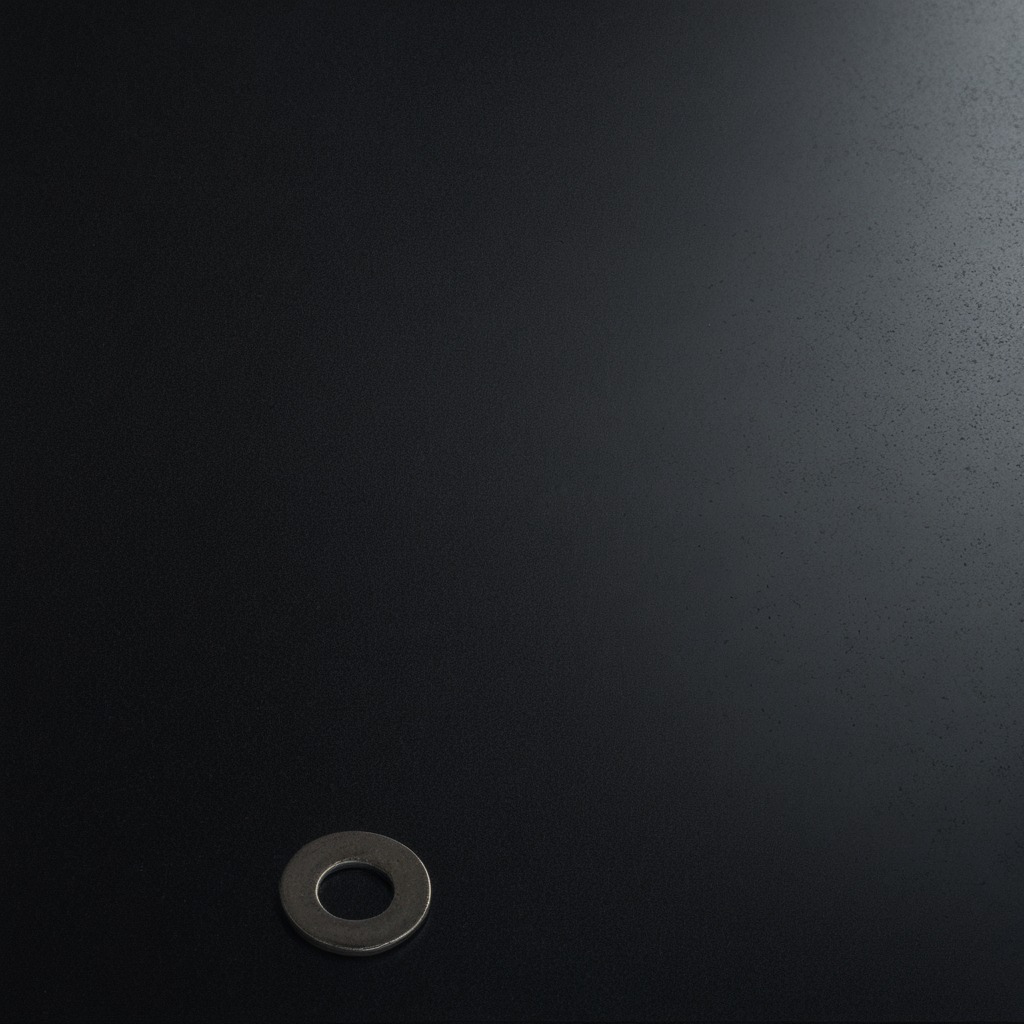
A flat metal washer lying on a clean granite tabletop covered with a black rubber mat inside a workshop at night dim ambient light soft shadows worn but beneath the mat